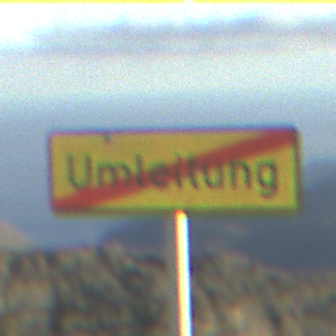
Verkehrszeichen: EndeDerUmleitungsankuendigung
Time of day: SunriseSunset
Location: Outdoor (Nature)
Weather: PartlyCloudy
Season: NotSpecified
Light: Natural